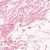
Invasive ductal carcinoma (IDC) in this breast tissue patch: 0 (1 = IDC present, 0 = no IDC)